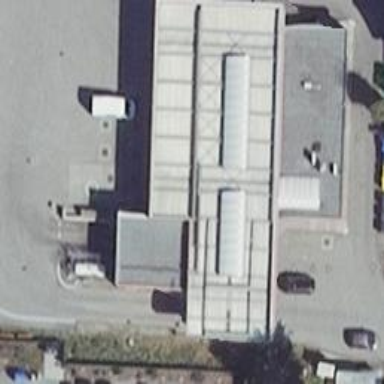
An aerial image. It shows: View of roof of building.